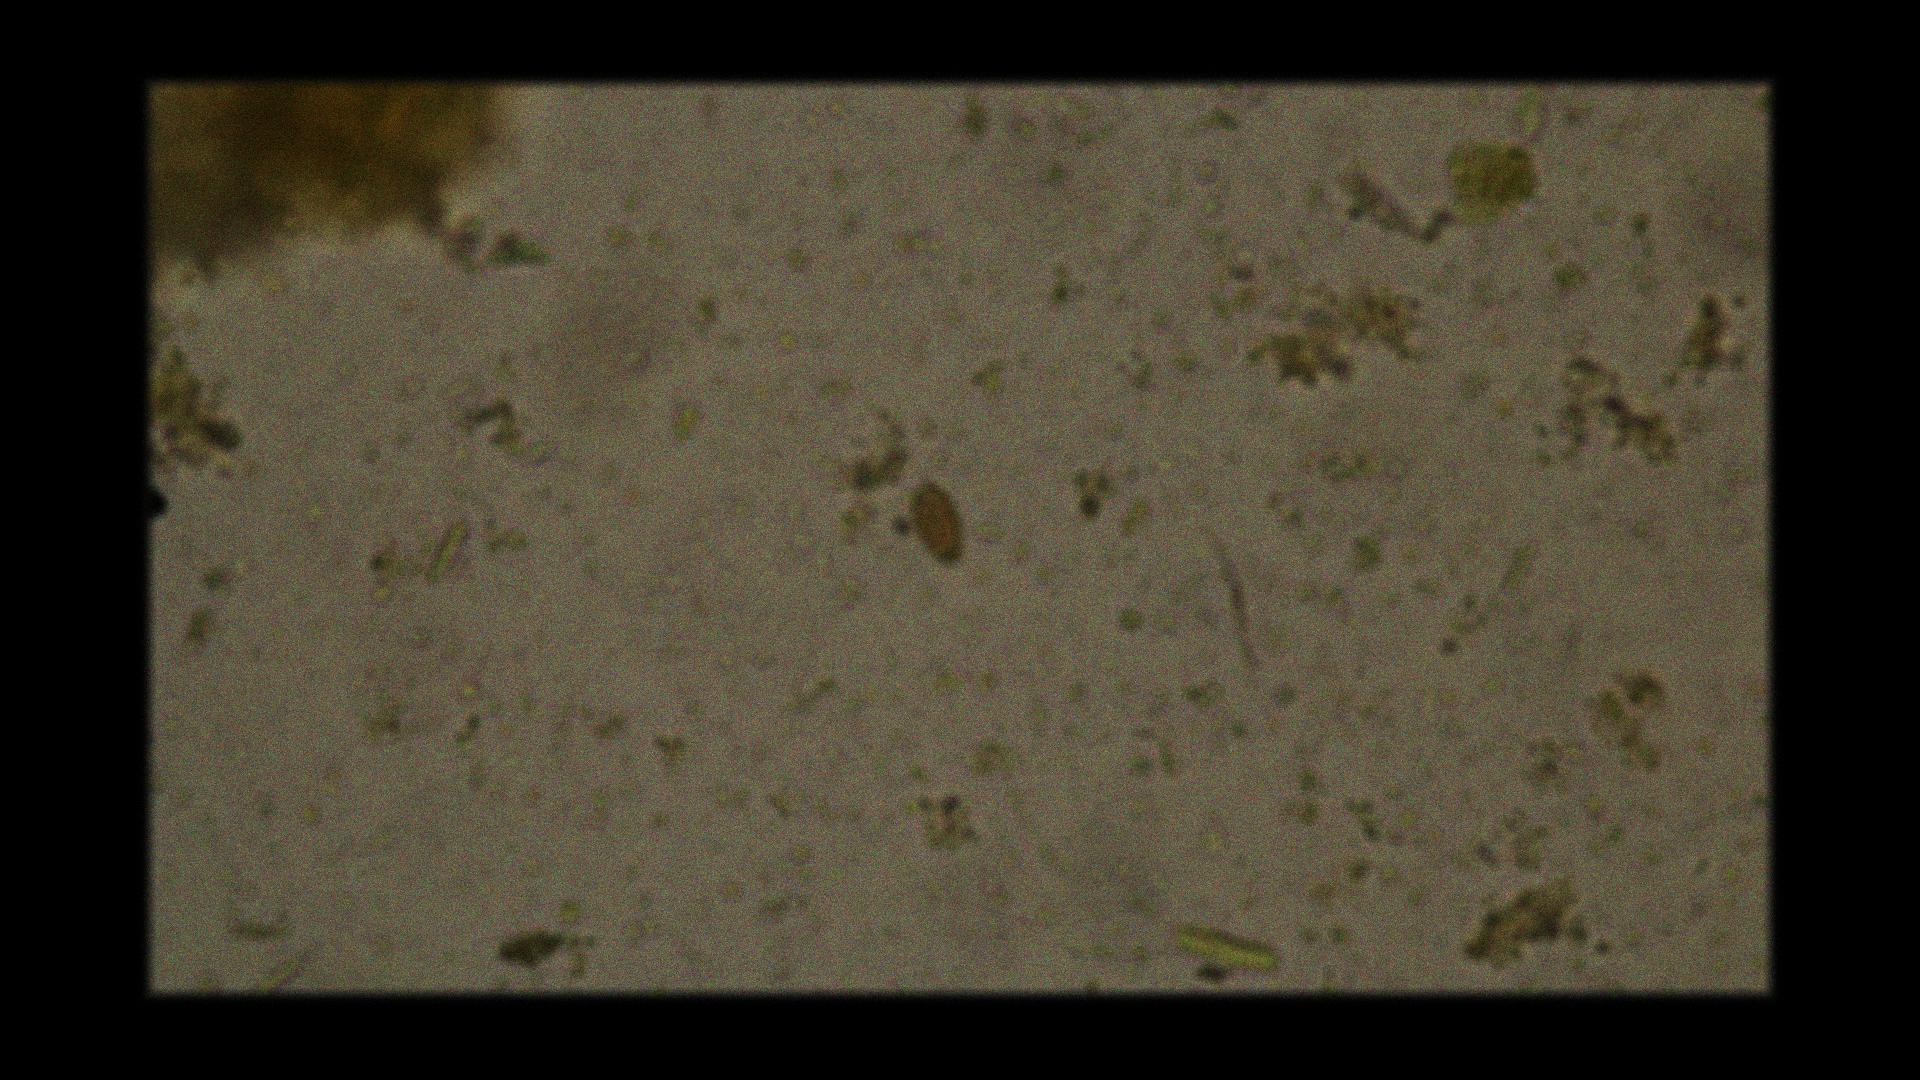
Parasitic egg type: Opisthorchis viverrine